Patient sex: F
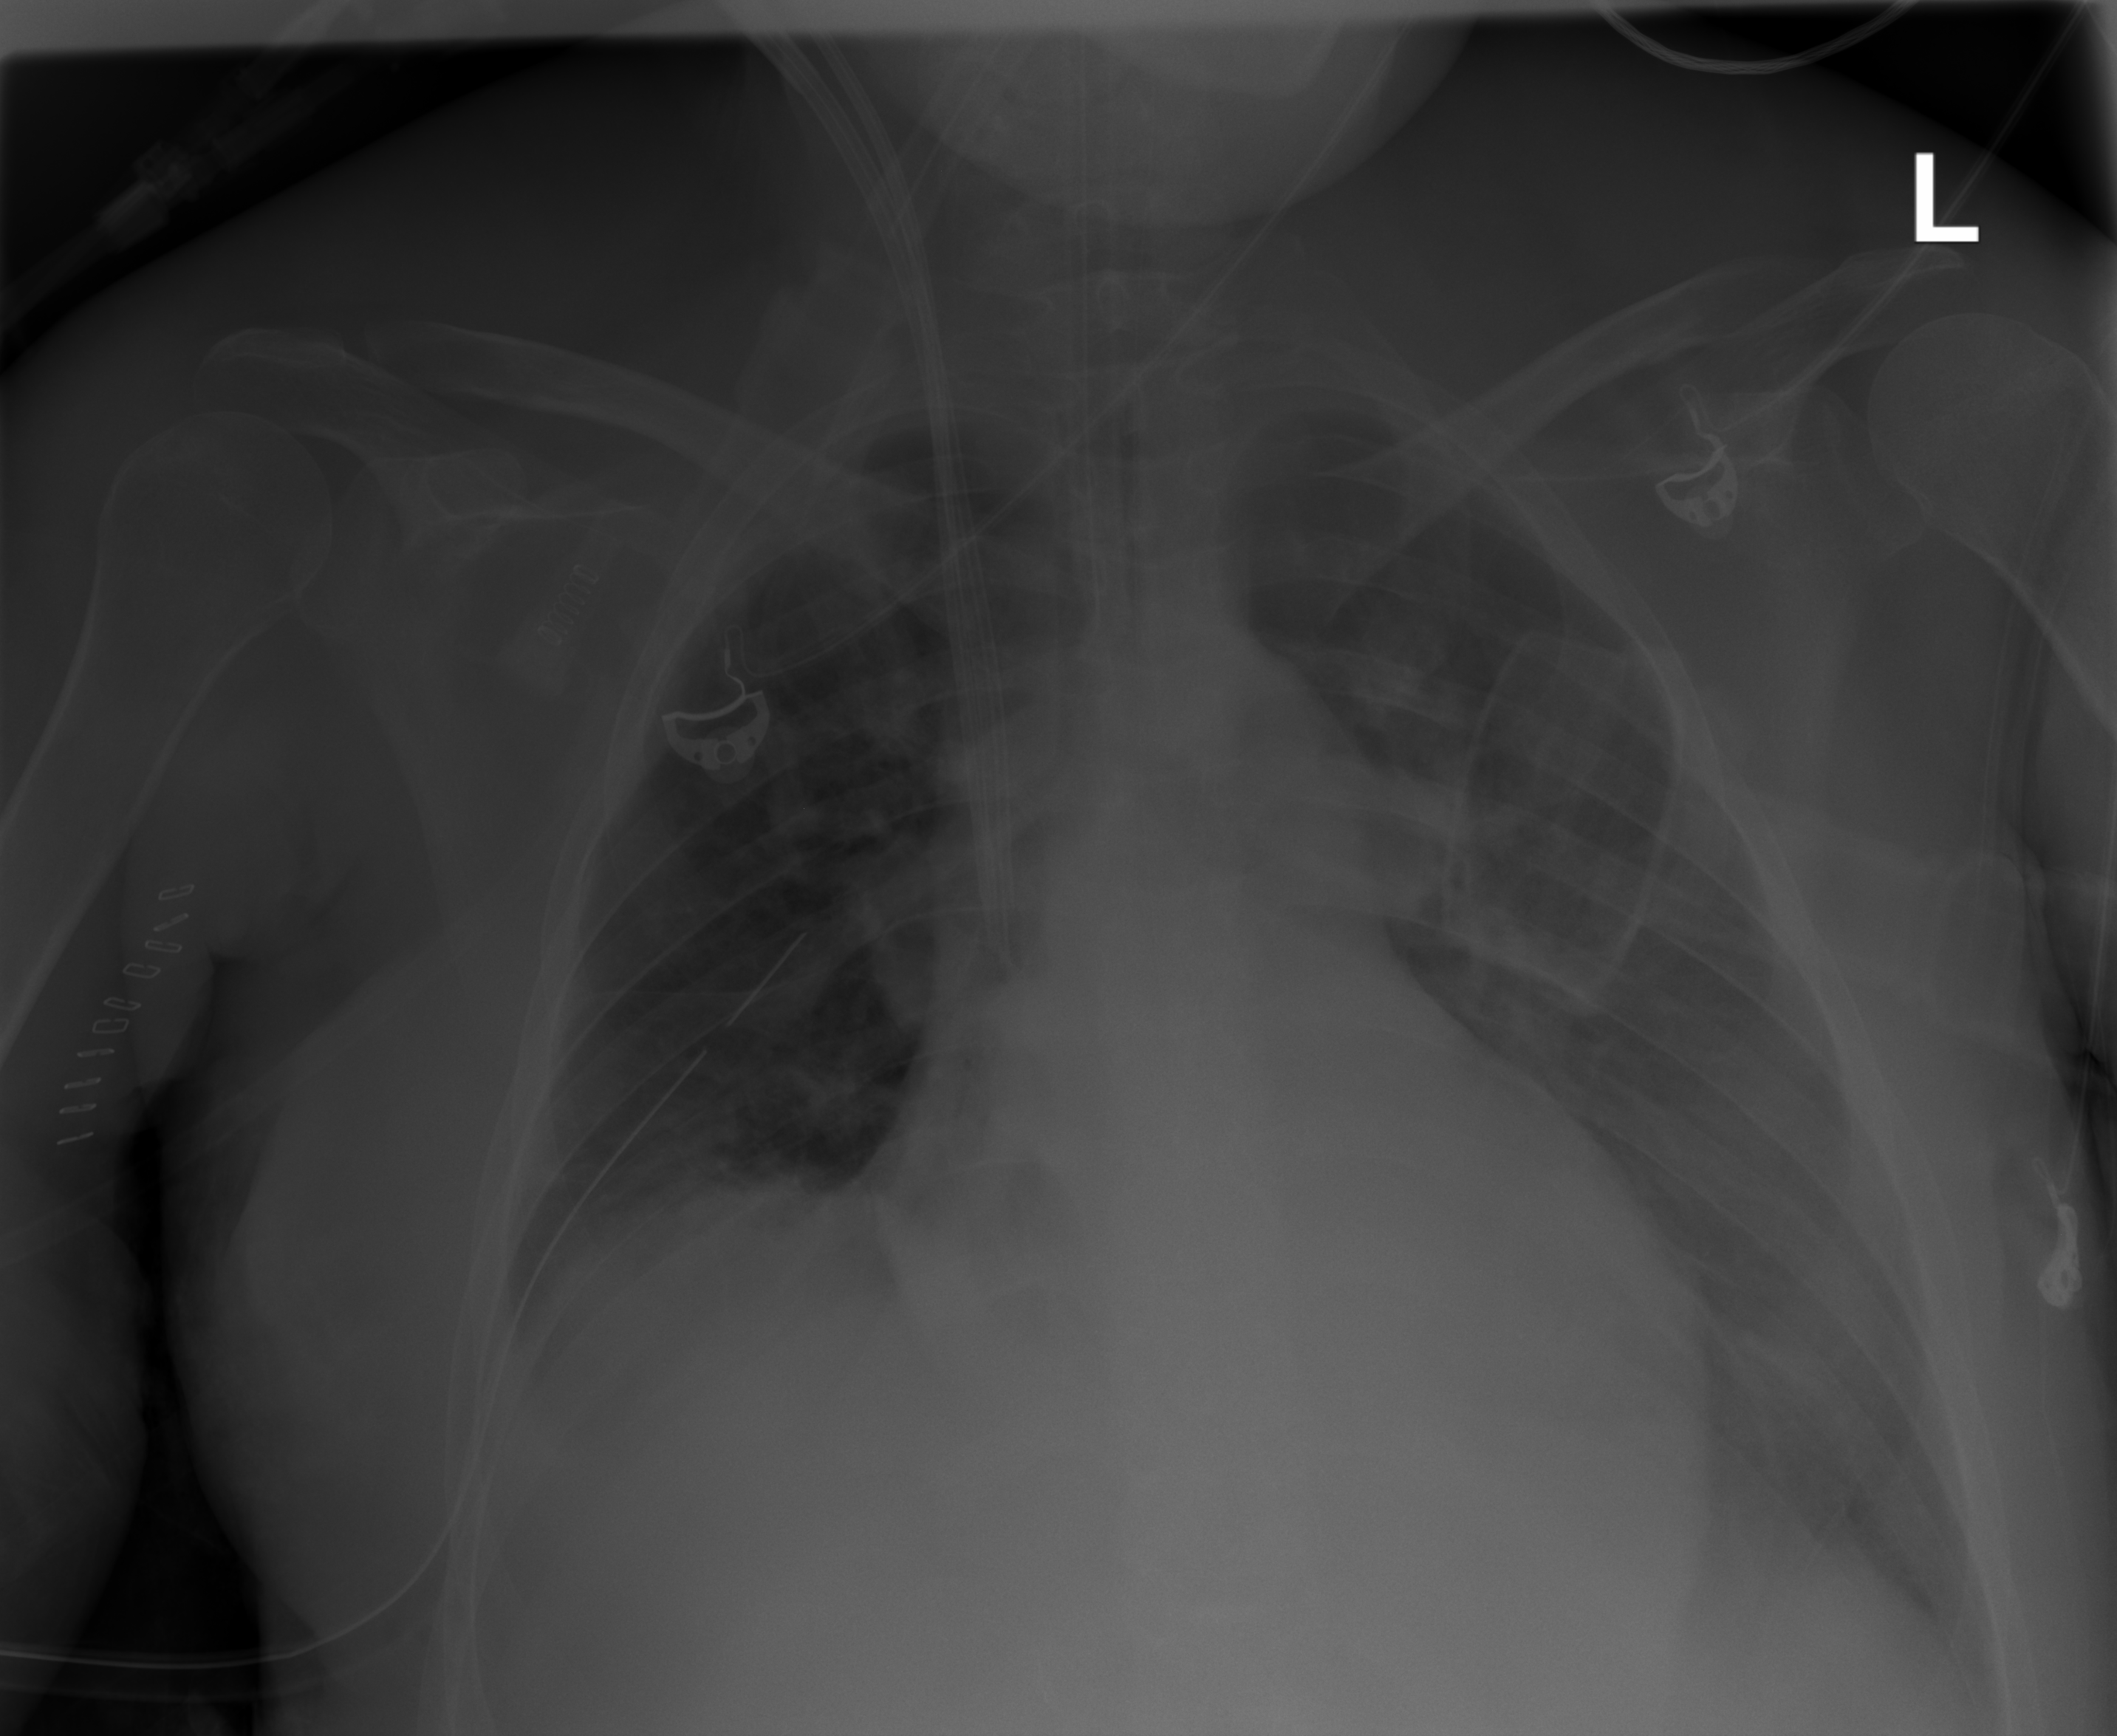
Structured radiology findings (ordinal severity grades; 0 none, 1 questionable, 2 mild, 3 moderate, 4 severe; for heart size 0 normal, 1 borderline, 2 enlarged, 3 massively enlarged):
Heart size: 2
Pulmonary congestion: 0
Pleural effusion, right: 1
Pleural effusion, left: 2
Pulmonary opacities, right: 0
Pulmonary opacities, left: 0
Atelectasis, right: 2
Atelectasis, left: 2